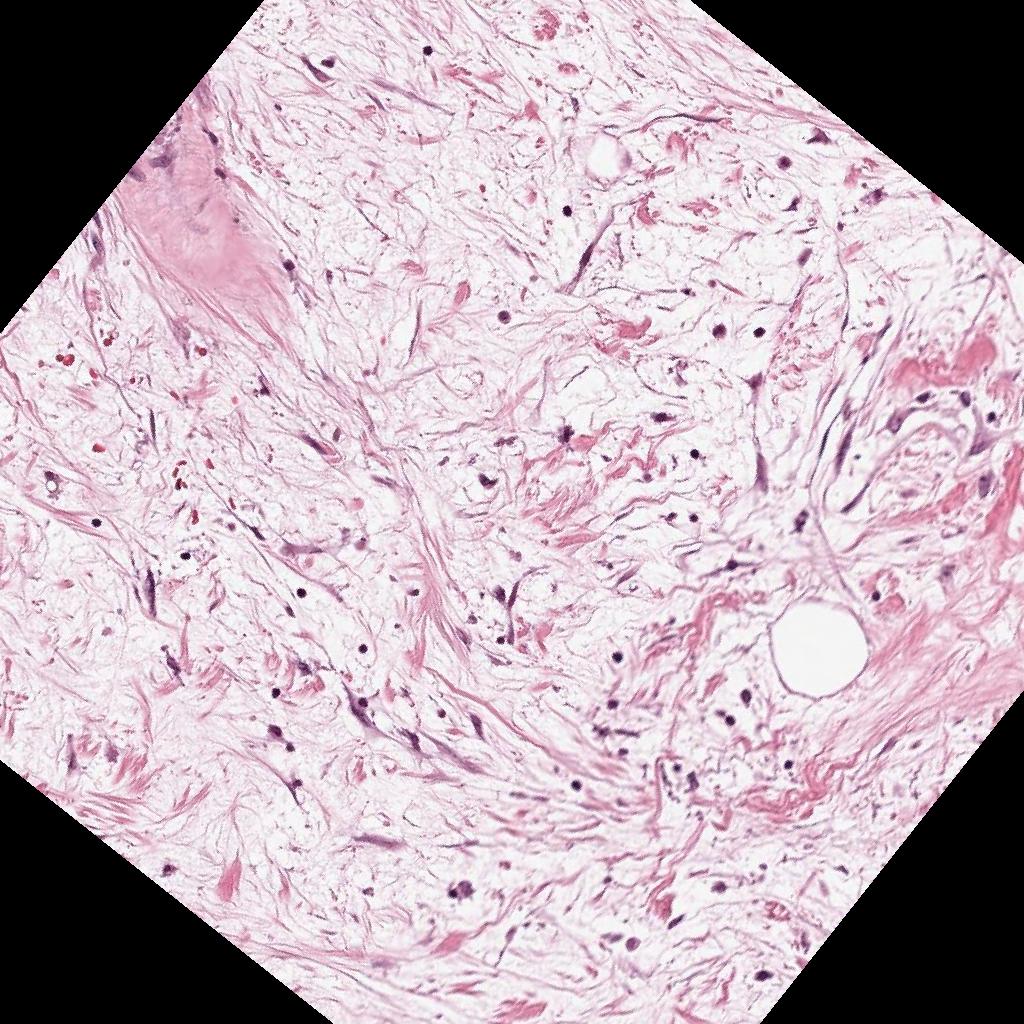
Label: Non-Viable-Tumor